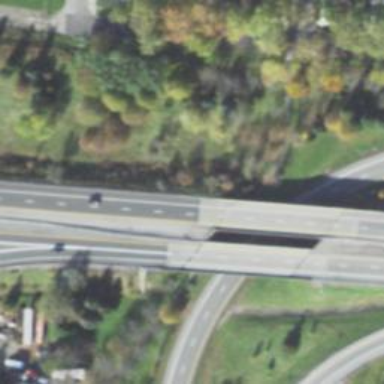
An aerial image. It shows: Primary highway with asphalt surface and embankment.